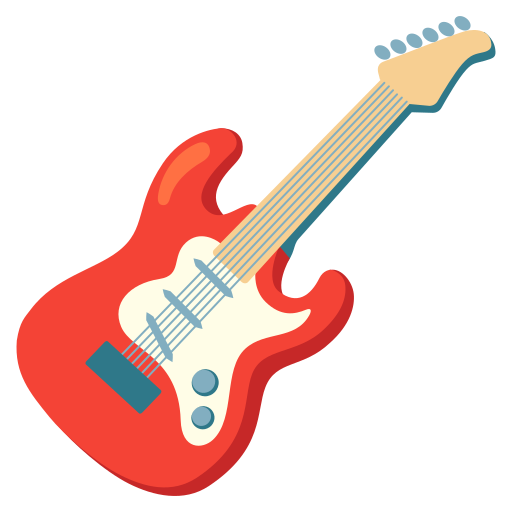
Emoji: 🎸